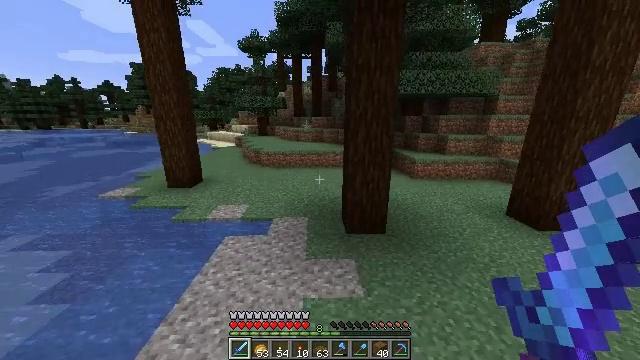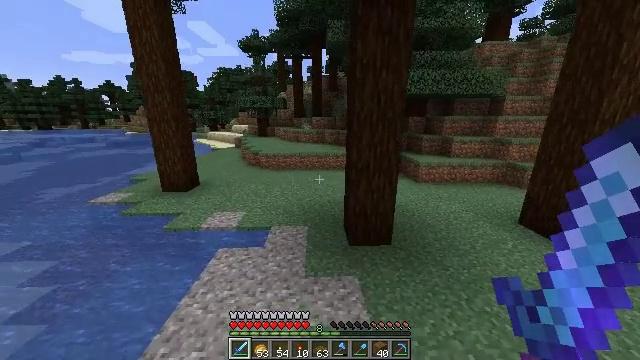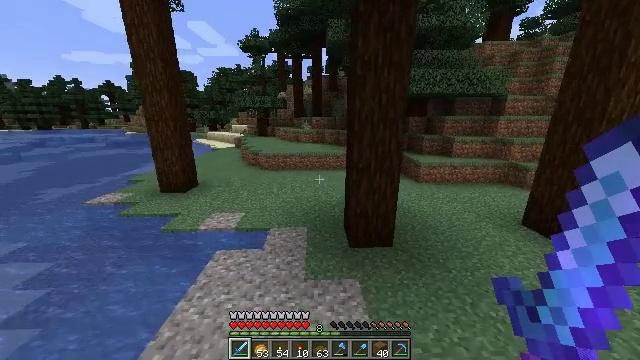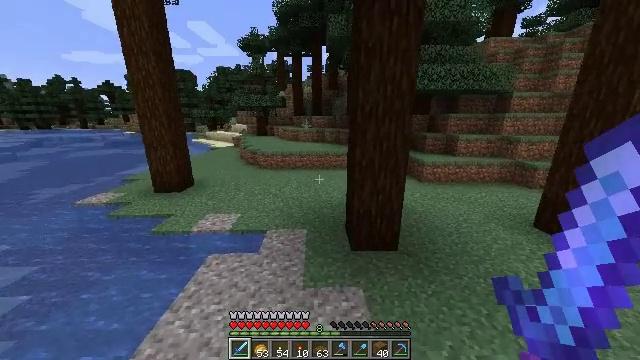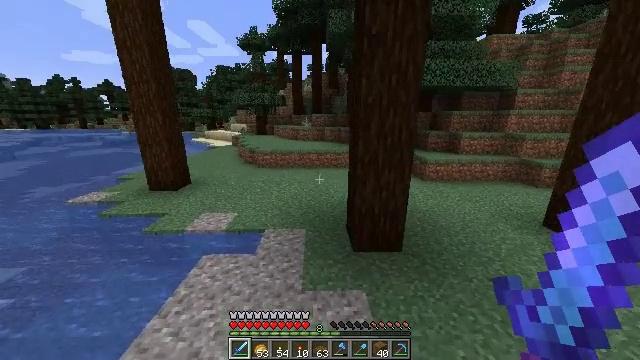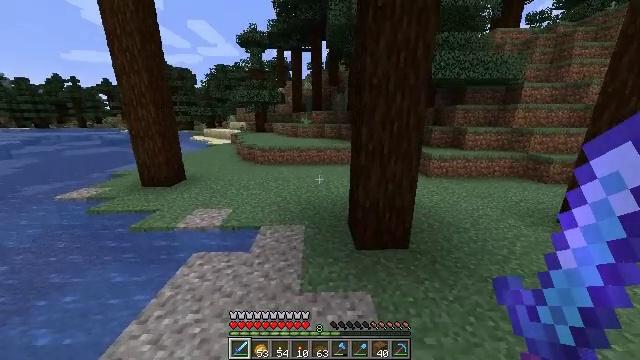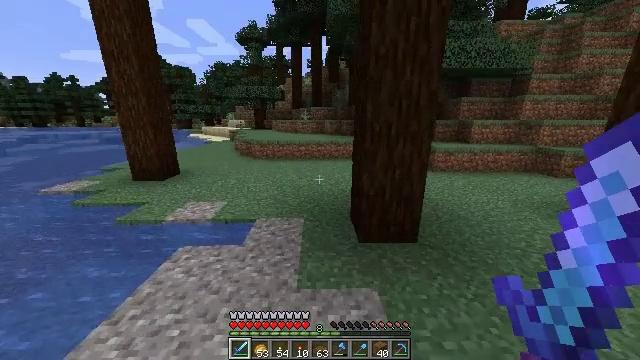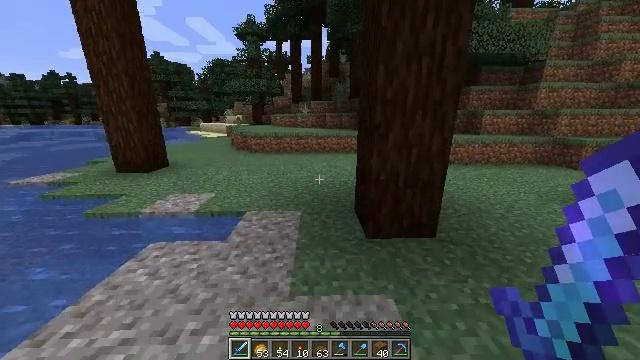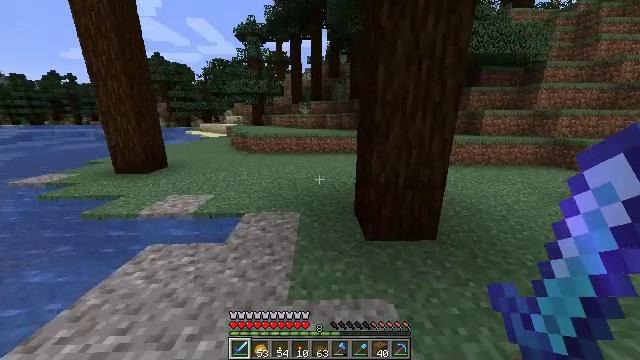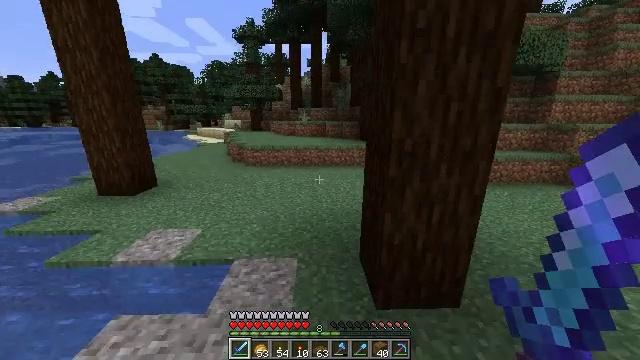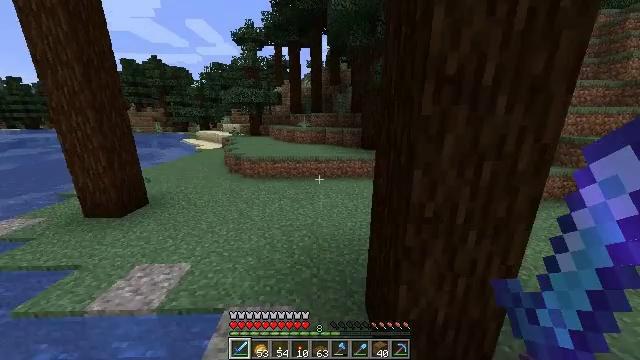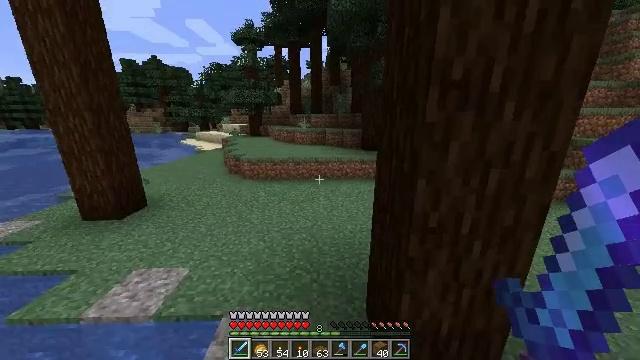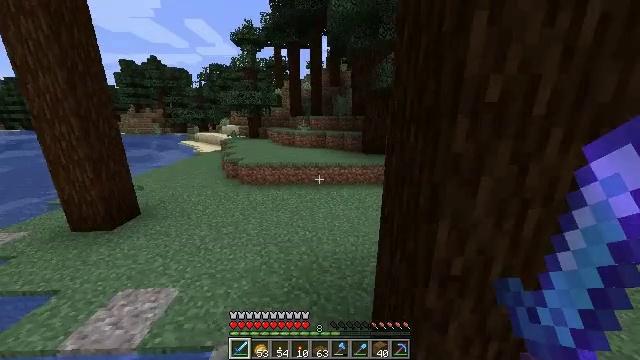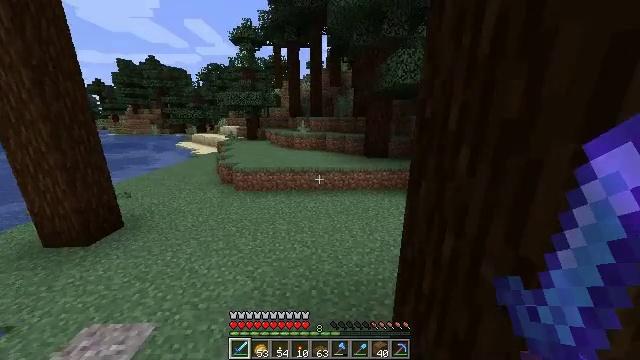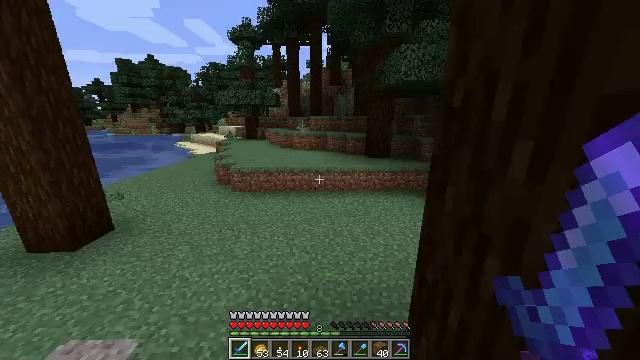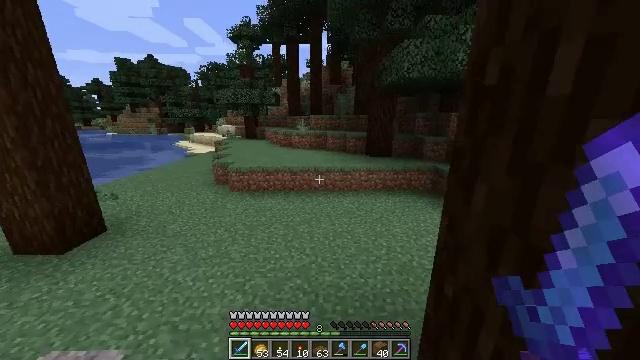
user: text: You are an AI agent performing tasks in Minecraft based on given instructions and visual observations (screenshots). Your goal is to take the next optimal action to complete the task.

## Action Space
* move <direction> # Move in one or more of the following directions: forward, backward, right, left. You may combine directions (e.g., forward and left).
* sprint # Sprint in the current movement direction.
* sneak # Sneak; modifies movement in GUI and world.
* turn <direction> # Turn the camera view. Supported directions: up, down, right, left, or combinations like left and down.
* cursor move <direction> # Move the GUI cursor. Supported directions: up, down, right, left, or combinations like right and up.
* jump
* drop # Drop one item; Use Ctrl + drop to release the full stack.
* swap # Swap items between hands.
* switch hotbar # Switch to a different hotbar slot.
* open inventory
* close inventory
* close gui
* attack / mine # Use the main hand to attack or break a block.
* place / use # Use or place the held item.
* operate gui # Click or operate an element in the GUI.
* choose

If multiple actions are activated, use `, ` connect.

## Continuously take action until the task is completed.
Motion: motion action
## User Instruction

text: Cut down the sugar cane stalks.
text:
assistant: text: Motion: move forward, jump
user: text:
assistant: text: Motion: move forward, jump
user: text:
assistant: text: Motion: move forward, jump
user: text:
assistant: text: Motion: move forward, sprint, jump
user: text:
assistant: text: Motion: move forward, sprint, jump
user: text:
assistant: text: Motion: move forward, sprint, jump
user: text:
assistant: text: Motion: move forward, sprint, jump
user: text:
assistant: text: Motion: move forward, sprint, jump
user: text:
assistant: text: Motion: move forward, sprint, jump
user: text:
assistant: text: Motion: move forward, jump
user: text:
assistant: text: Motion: move forward, jump
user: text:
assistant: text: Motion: move forward, jump
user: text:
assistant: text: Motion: move forward, jump
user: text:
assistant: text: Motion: move forward, sprint, jump
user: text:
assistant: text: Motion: move forward, sprint, jump
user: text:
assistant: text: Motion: move forward, sprint, jump
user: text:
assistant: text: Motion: move forward, sprint, jump
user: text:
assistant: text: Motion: move forward, sprint, jump
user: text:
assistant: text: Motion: move forward, jump
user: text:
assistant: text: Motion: move forward, jump
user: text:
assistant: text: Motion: move forward, turn left, jump
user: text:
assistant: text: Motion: move forward, sprint, turn left, jump
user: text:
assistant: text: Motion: move forward, sprint, turn left, jump
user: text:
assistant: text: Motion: move forward, sprint, jump
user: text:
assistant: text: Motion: move forward, sprint, jump
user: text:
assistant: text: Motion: move forward, sprint, jump
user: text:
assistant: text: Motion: move forward, turn right, jump
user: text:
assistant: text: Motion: move forward, turn right, jump
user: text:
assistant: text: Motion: move forward, turn right, jump
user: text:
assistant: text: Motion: move forward, turn right, jump